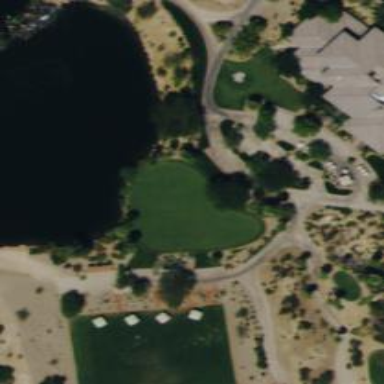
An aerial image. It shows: Path used for both walking and golf.